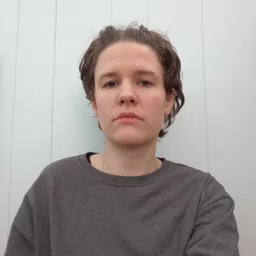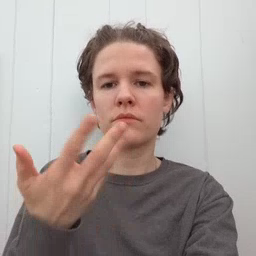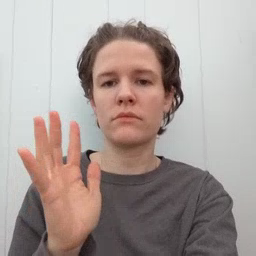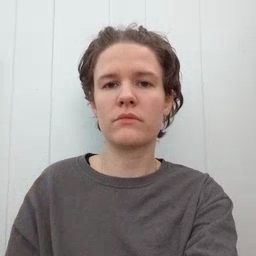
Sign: finish